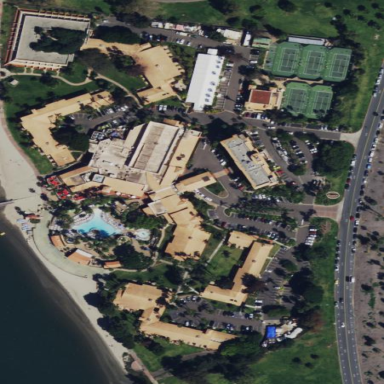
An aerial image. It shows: Hotel.